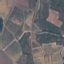
Land use / land cover: PermanentCrop